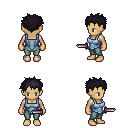
a pixel art fantasy rpg character, female body template, human, tanned skin, blue vest, teal pants, raven bedhead hairstyle, dagger, four views (front, back, left, right), 2x2 character sprite sheet, small pixel art, hard edges, no anti-aliasing